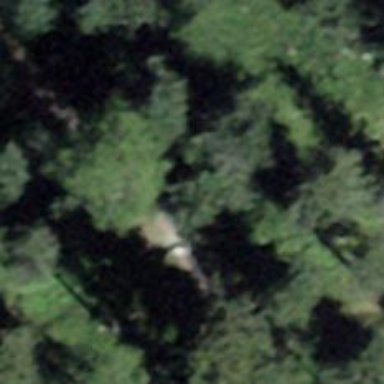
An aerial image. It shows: Bench.